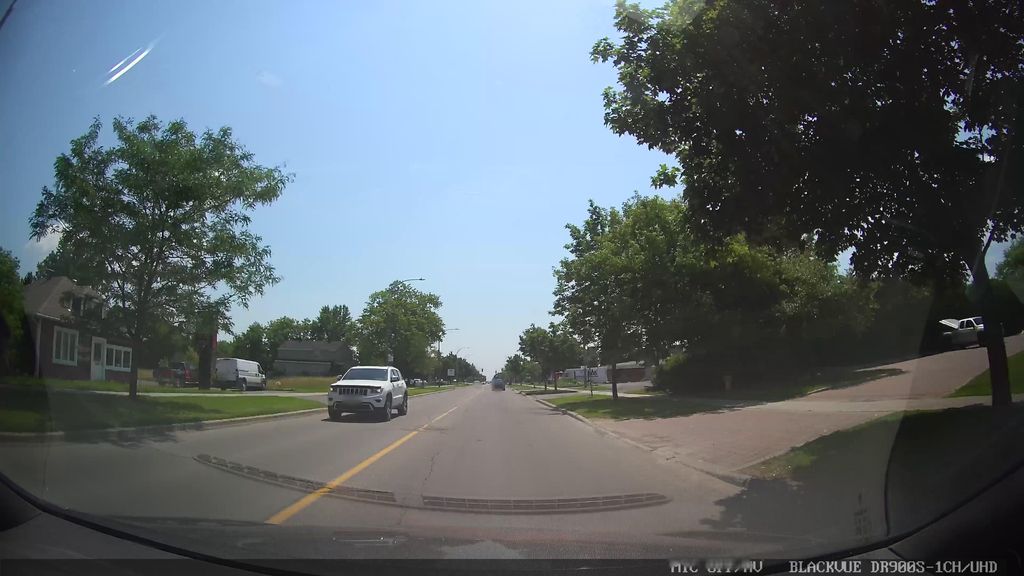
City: ottawa-gatineau